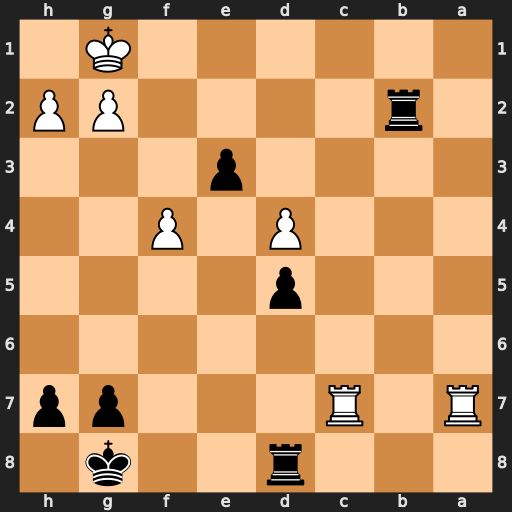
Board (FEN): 3r2k1/R1R3pp/8/3p4/3P1P2/4p3/1r4PP/6K1
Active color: b
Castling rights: -
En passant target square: -
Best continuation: Rb1+ Rc1 Rxc1#